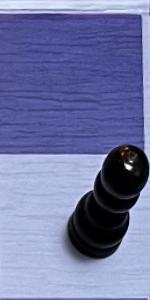
Label: Pawn_Black